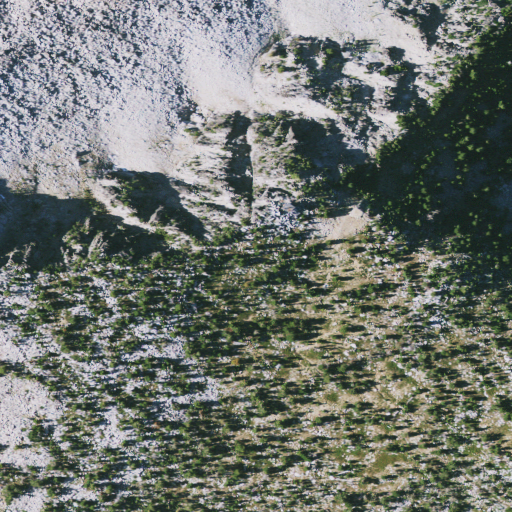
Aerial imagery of mountain in Oregon named Mount Ireland containing grassland, shrub, and evergreen forest